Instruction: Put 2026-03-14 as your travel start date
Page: home
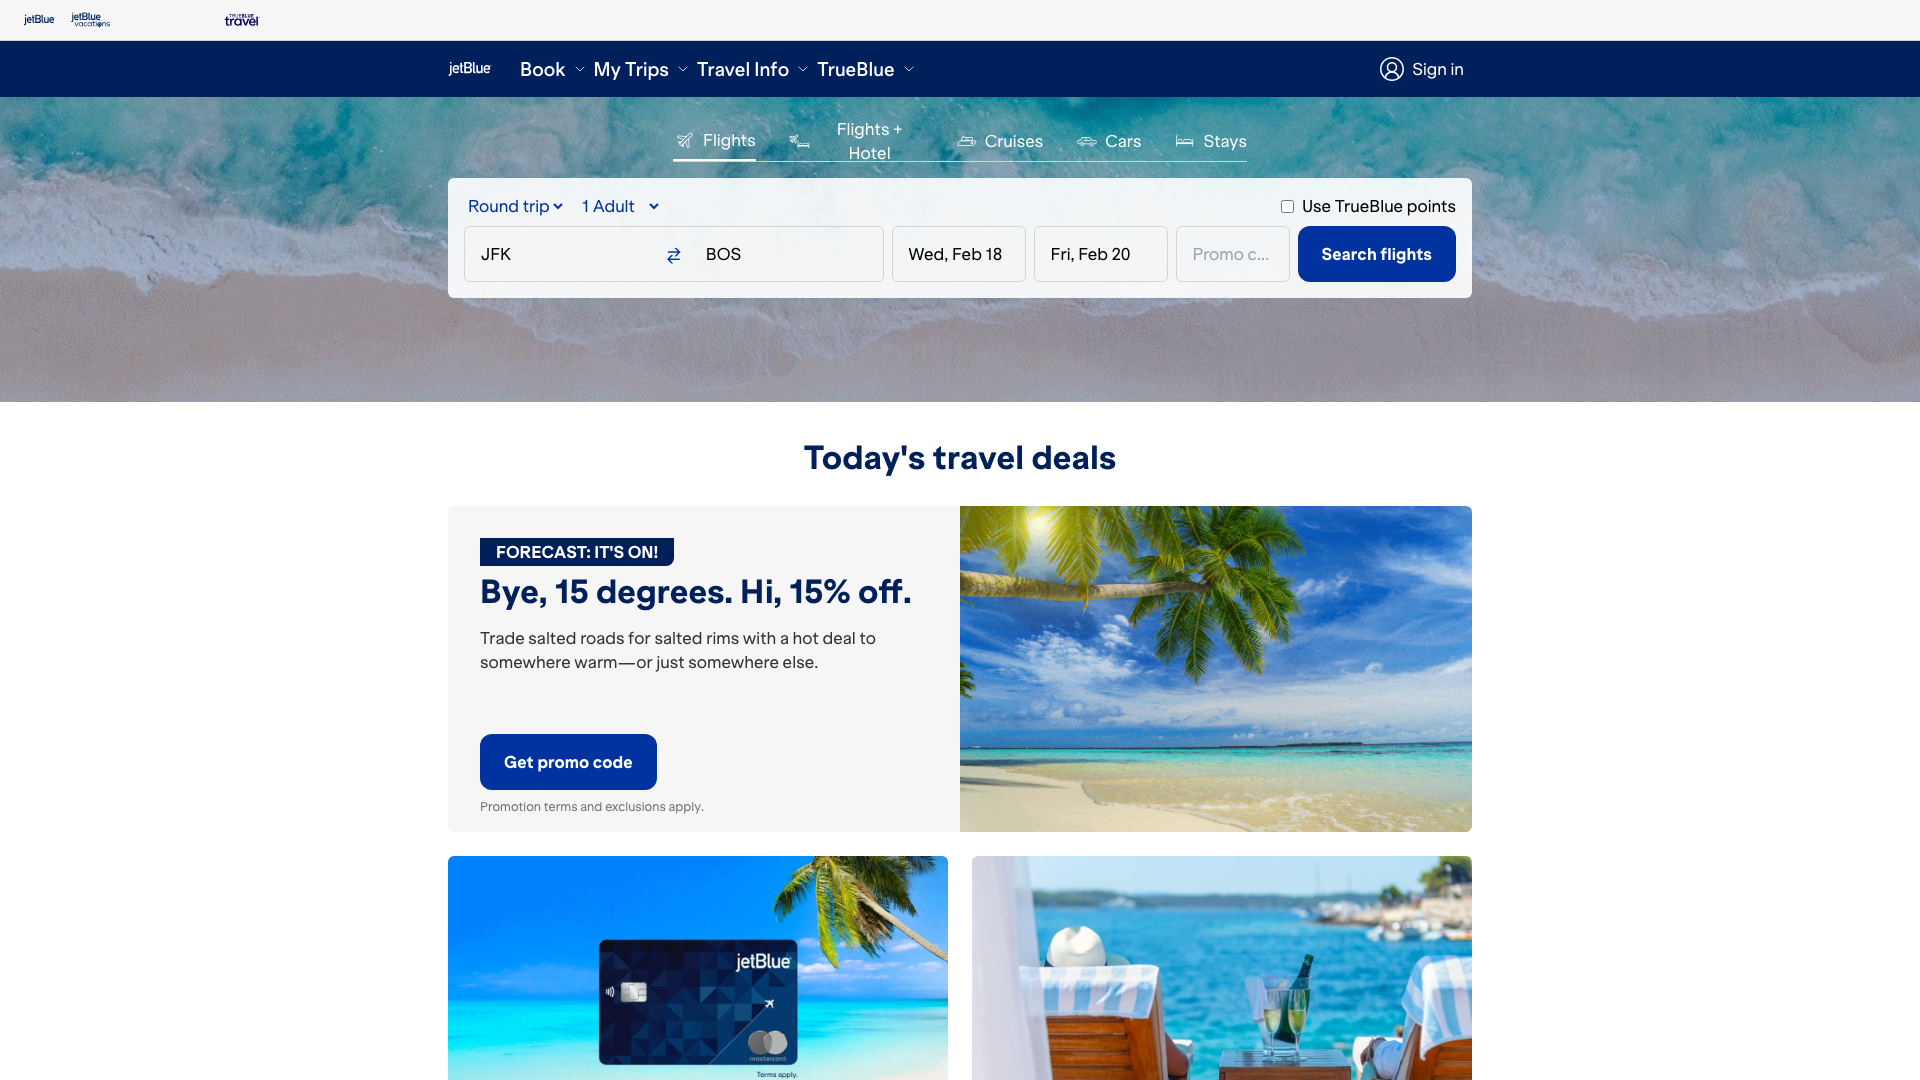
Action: type